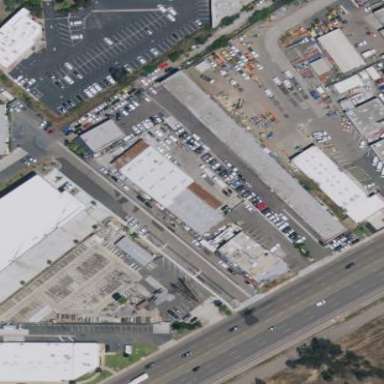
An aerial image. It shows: Industrial building.